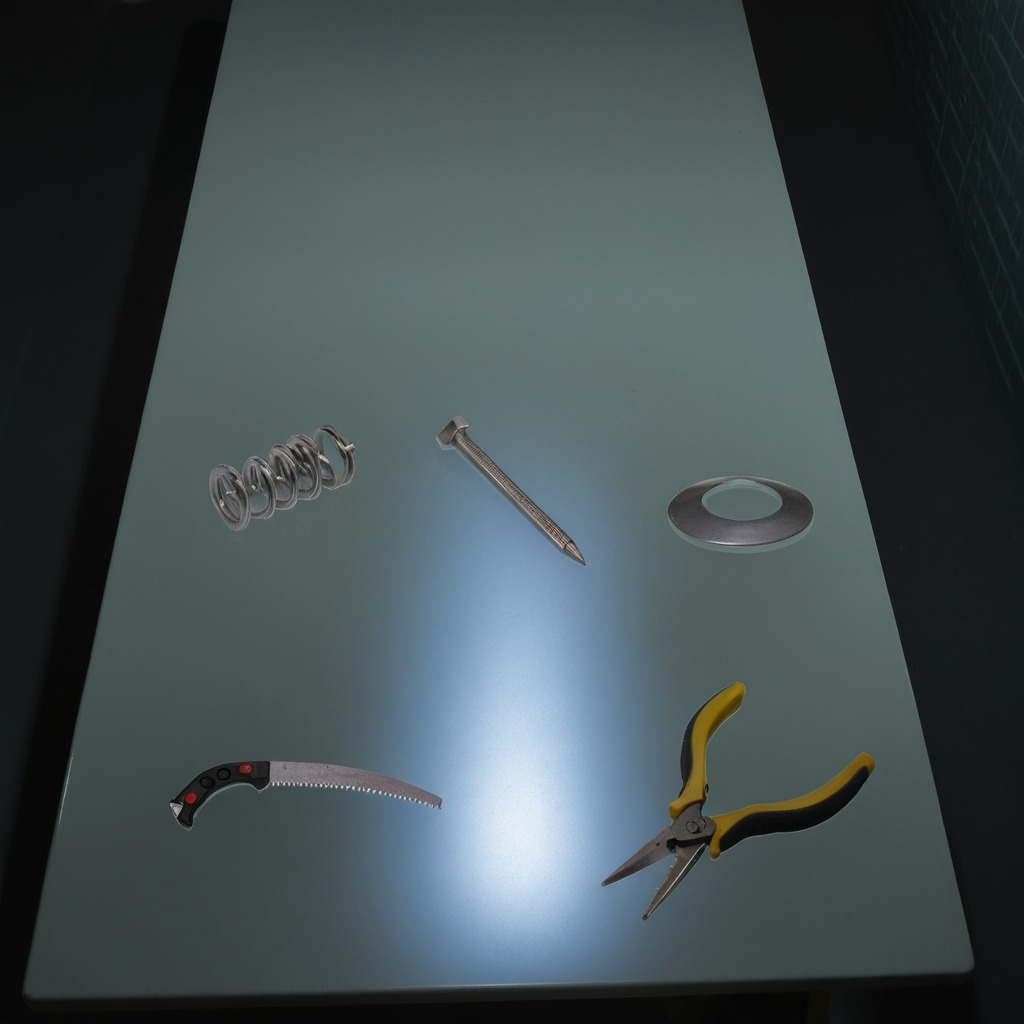
A flat washer, an iron nail, pliers, a coiled metal spring, and a handheld metal saw are lying on the table.